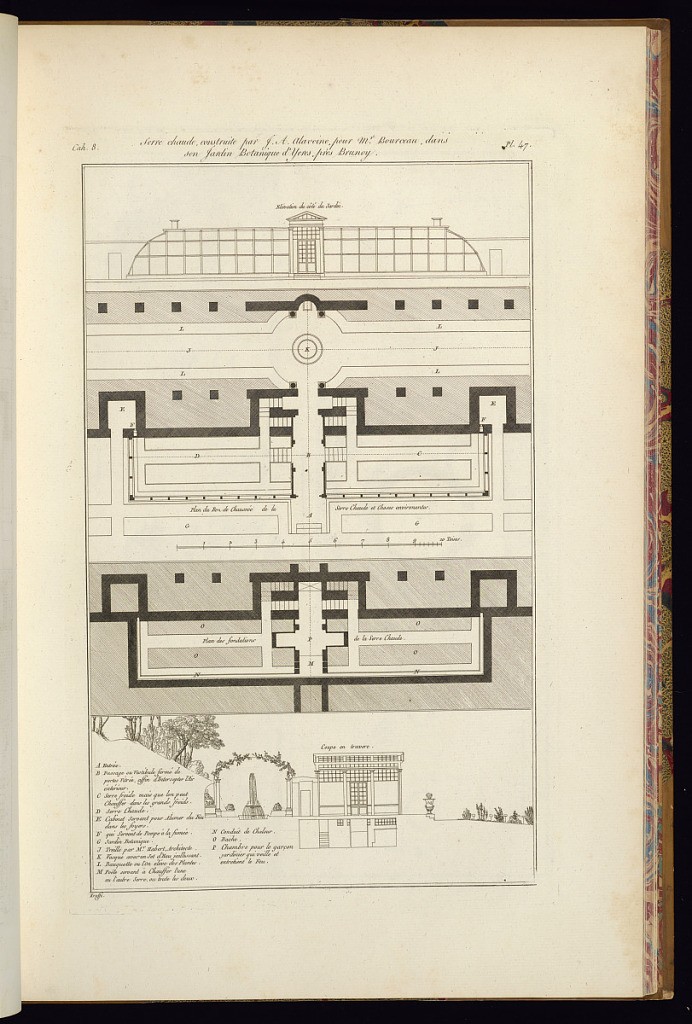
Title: Serre chaude, construite par J.A. Alavoine, pour Mr. Bourceau dans son Jardin Botanique d’Yeres près Brunoy
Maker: Jean-Charles Krafft, French, 1764 - 1833
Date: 1812
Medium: Etching and engraving on paper
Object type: Print
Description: An architectural print illustrating a garden glasshouse with an exterior elevation, two floor plans and an exterior sectional view. There is a legend in the lower left. The plate is titled, numbered, and signed.